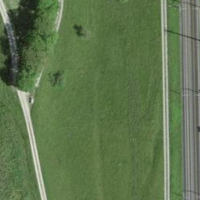
EUNIS habitat code: 57
Species observed at this site:
Grus grus